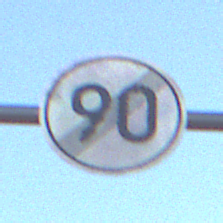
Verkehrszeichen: EndeGeschwindigkeit90
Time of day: SunriseSunset
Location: Outdoor (Nature)
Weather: Clear
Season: NotSpecified
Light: Natural